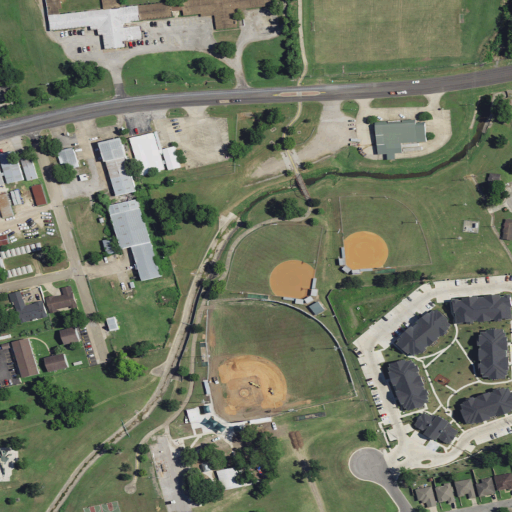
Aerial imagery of plain(s) in Texas named North End Park containing open development, medium intensity development, low intensity development, high intensity development, and pasture